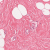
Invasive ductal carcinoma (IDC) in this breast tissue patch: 0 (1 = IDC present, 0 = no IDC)